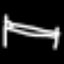
Label: bed